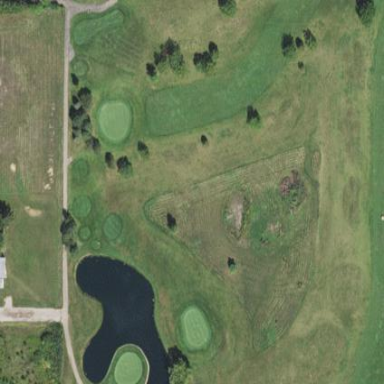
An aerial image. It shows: Golf fairway surrounded by grass.